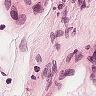
Metastatic tissue present: no